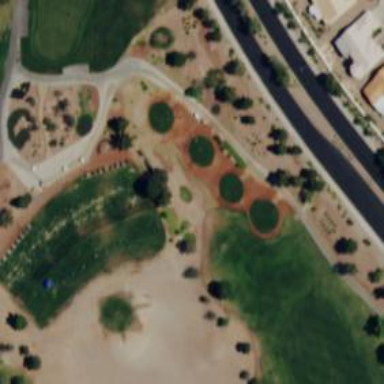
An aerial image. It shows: Golf tee.